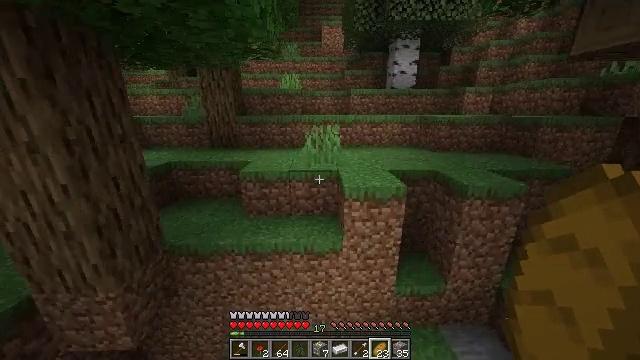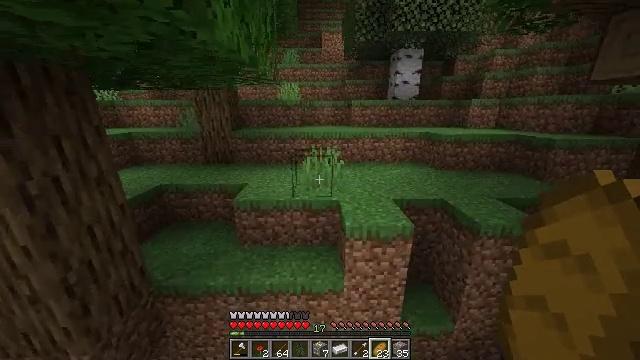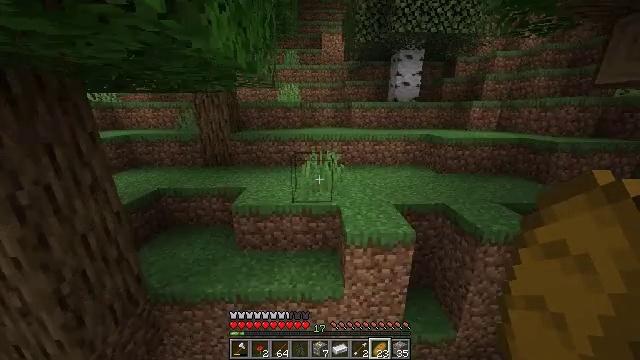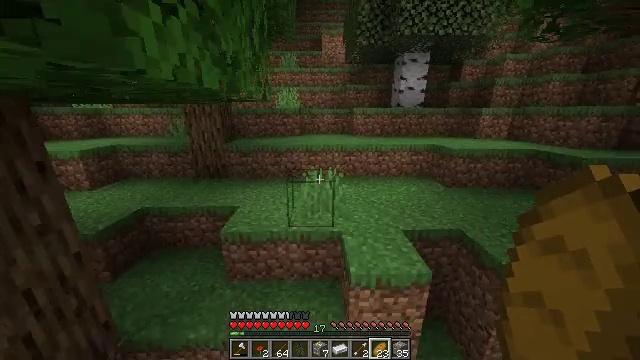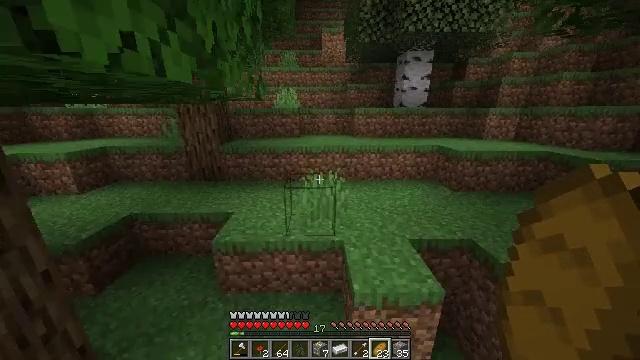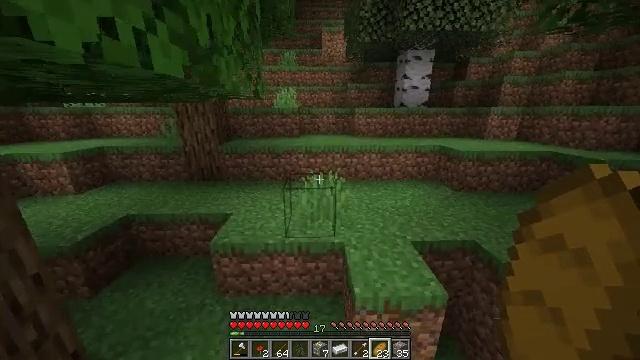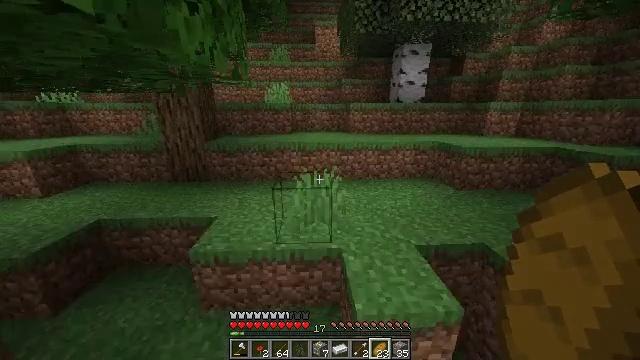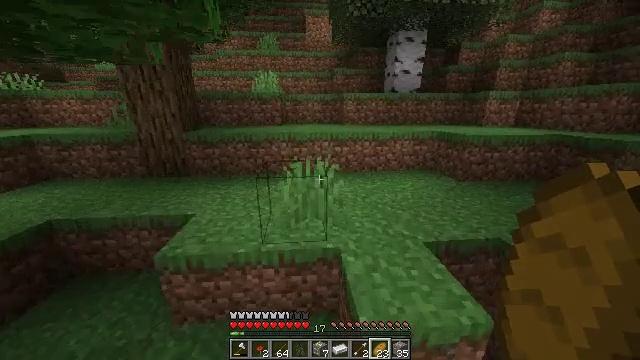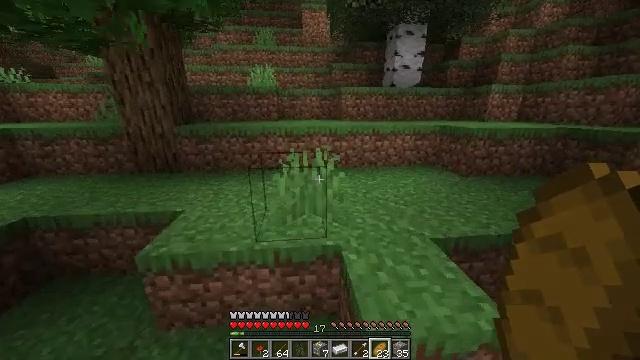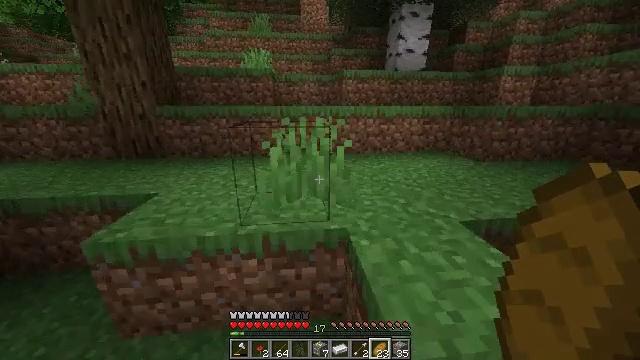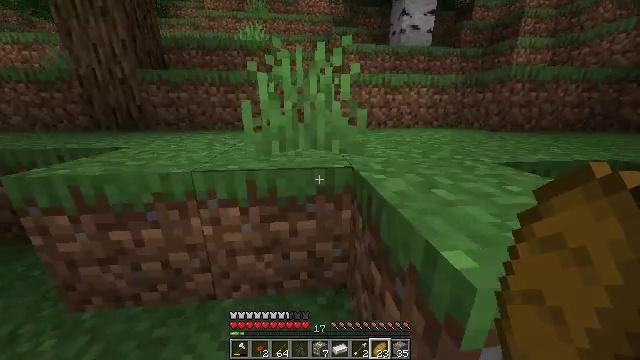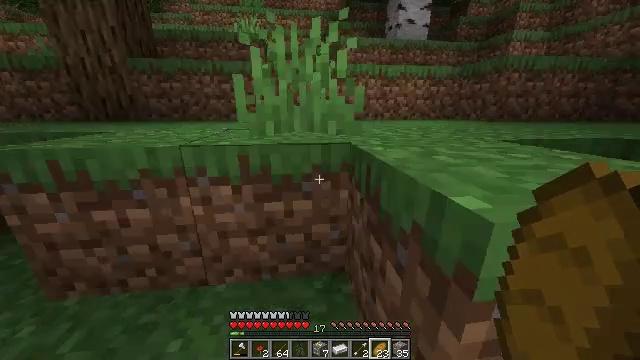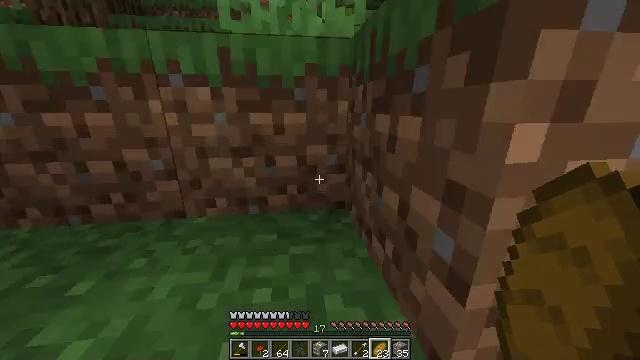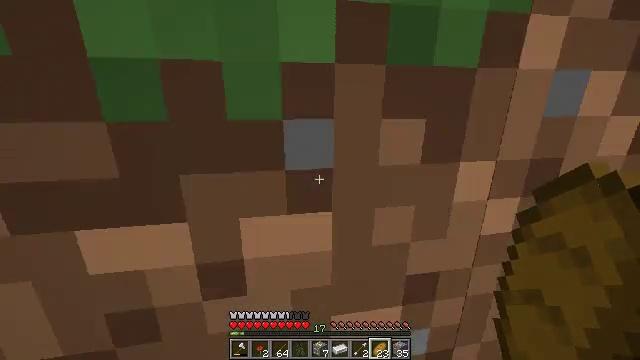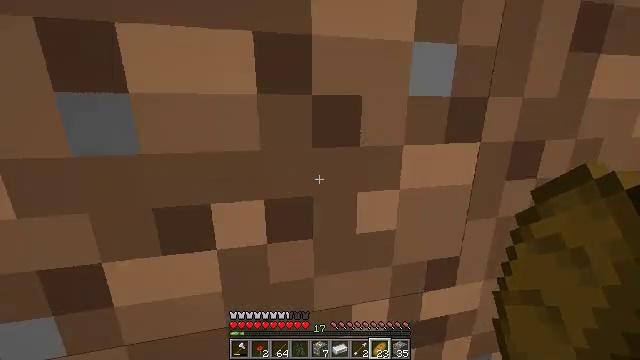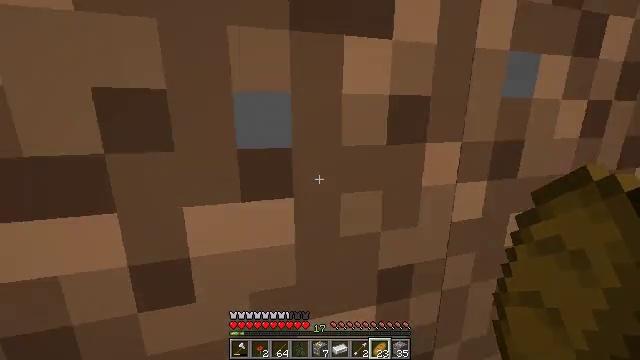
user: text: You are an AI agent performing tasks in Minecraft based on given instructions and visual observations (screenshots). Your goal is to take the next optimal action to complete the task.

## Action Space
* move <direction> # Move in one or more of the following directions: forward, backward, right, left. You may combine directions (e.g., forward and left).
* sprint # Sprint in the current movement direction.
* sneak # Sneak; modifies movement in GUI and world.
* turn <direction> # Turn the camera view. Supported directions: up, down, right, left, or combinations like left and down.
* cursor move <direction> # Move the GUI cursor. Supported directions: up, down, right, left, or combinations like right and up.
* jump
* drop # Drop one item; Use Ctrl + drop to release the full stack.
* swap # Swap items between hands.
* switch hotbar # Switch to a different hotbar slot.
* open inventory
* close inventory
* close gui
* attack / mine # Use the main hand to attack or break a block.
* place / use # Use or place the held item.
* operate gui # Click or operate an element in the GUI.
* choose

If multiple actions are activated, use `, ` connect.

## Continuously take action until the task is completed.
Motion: motion action
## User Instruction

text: Gather grass block for landscaping.
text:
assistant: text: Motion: move forward, sprint, jump
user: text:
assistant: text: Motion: move forward, sprint, jump
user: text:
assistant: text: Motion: move forward, sprint, jump
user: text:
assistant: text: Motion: move forward, sprint, jump
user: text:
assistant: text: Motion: move forward, sprint, jump
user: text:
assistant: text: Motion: move forward, sprint, turn right, jump
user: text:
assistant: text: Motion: move forward, sprint, turn right, jump
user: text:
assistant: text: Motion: move forward, sprint, jump
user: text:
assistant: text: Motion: move forward, sprint, jump
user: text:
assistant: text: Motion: move forward, sprint, jump
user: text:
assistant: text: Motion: move forward, sprint, jump
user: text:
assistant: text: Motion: move forward, sprint, jump
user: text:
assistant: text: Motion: move forward, sprint, turn right, jump
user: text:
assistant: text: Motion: move forward, sprint, turn right and up, jump
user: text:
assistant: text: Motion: move forward, sprint, turn right and up, jump
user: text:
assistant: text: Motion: move forward, sprint, turn right and up, jump
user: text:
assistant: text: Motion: move forward, sprint, turn right, jump
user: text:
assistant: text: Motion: move forward, sprint, turn right and down, jump
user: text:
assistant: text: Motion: move forward, sprint, turn right and down, jump
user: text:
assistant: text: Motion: move forward and move right, sprint, jump
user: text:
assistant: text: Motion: move forward and move right, sprint, jump
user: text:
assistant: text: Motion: move forward and move right, sprint, turn left, jump
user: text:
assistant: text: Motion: move forward and move right, sprint, turn left, jump
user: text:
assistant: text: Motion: move forward and move right, sprint, turn left, jump
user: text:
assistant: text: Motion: move forward and move right, sprint, turn left, jump
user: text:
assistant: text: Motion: move forward and move right, sprint, turn left, jump
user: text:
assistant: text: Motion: move forward, sprint, turn left, jump
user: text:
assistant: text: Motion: move forward and move right, sprint, jump
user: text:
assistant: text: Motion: move forward and move right, sprint, jump
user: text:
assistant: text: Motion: move forward and move right, sprint, turn left and up, jump